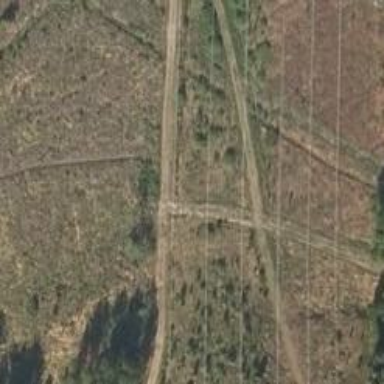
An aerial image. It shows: Track with grade 4 track type.